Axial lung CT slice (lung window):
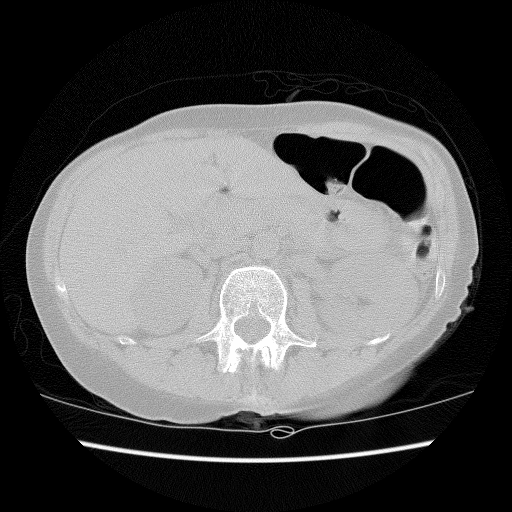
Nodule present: no